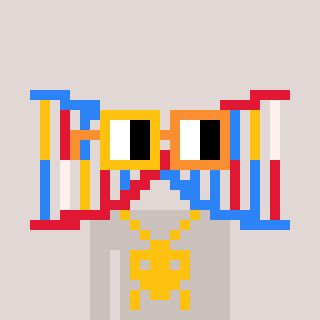
a pixel art character with square yellow and orange glasses, a dna-shaped head and a foggrey-colored body on a warm background